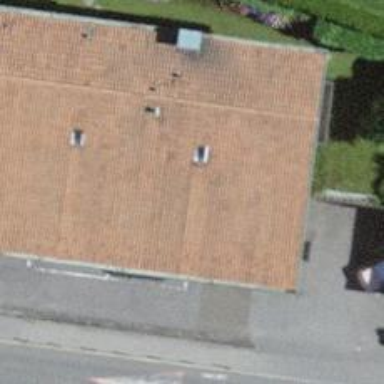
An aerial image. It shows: Veterinary facility.